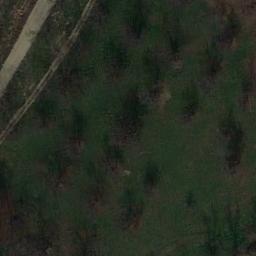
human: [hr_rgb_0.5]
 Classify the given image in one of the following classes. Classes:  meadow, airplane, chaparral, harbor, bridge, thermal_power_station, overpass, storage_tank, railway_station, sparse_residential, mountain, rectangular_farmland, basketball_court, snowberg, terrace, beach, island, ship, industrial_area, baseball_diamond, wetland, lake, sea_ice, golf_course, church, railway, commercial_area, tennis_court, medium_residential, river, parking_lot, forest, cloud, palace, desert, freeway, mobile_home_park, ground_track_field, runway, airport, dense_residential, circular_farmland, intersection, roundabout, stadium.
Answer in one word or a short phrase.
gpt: meadow